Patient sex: M
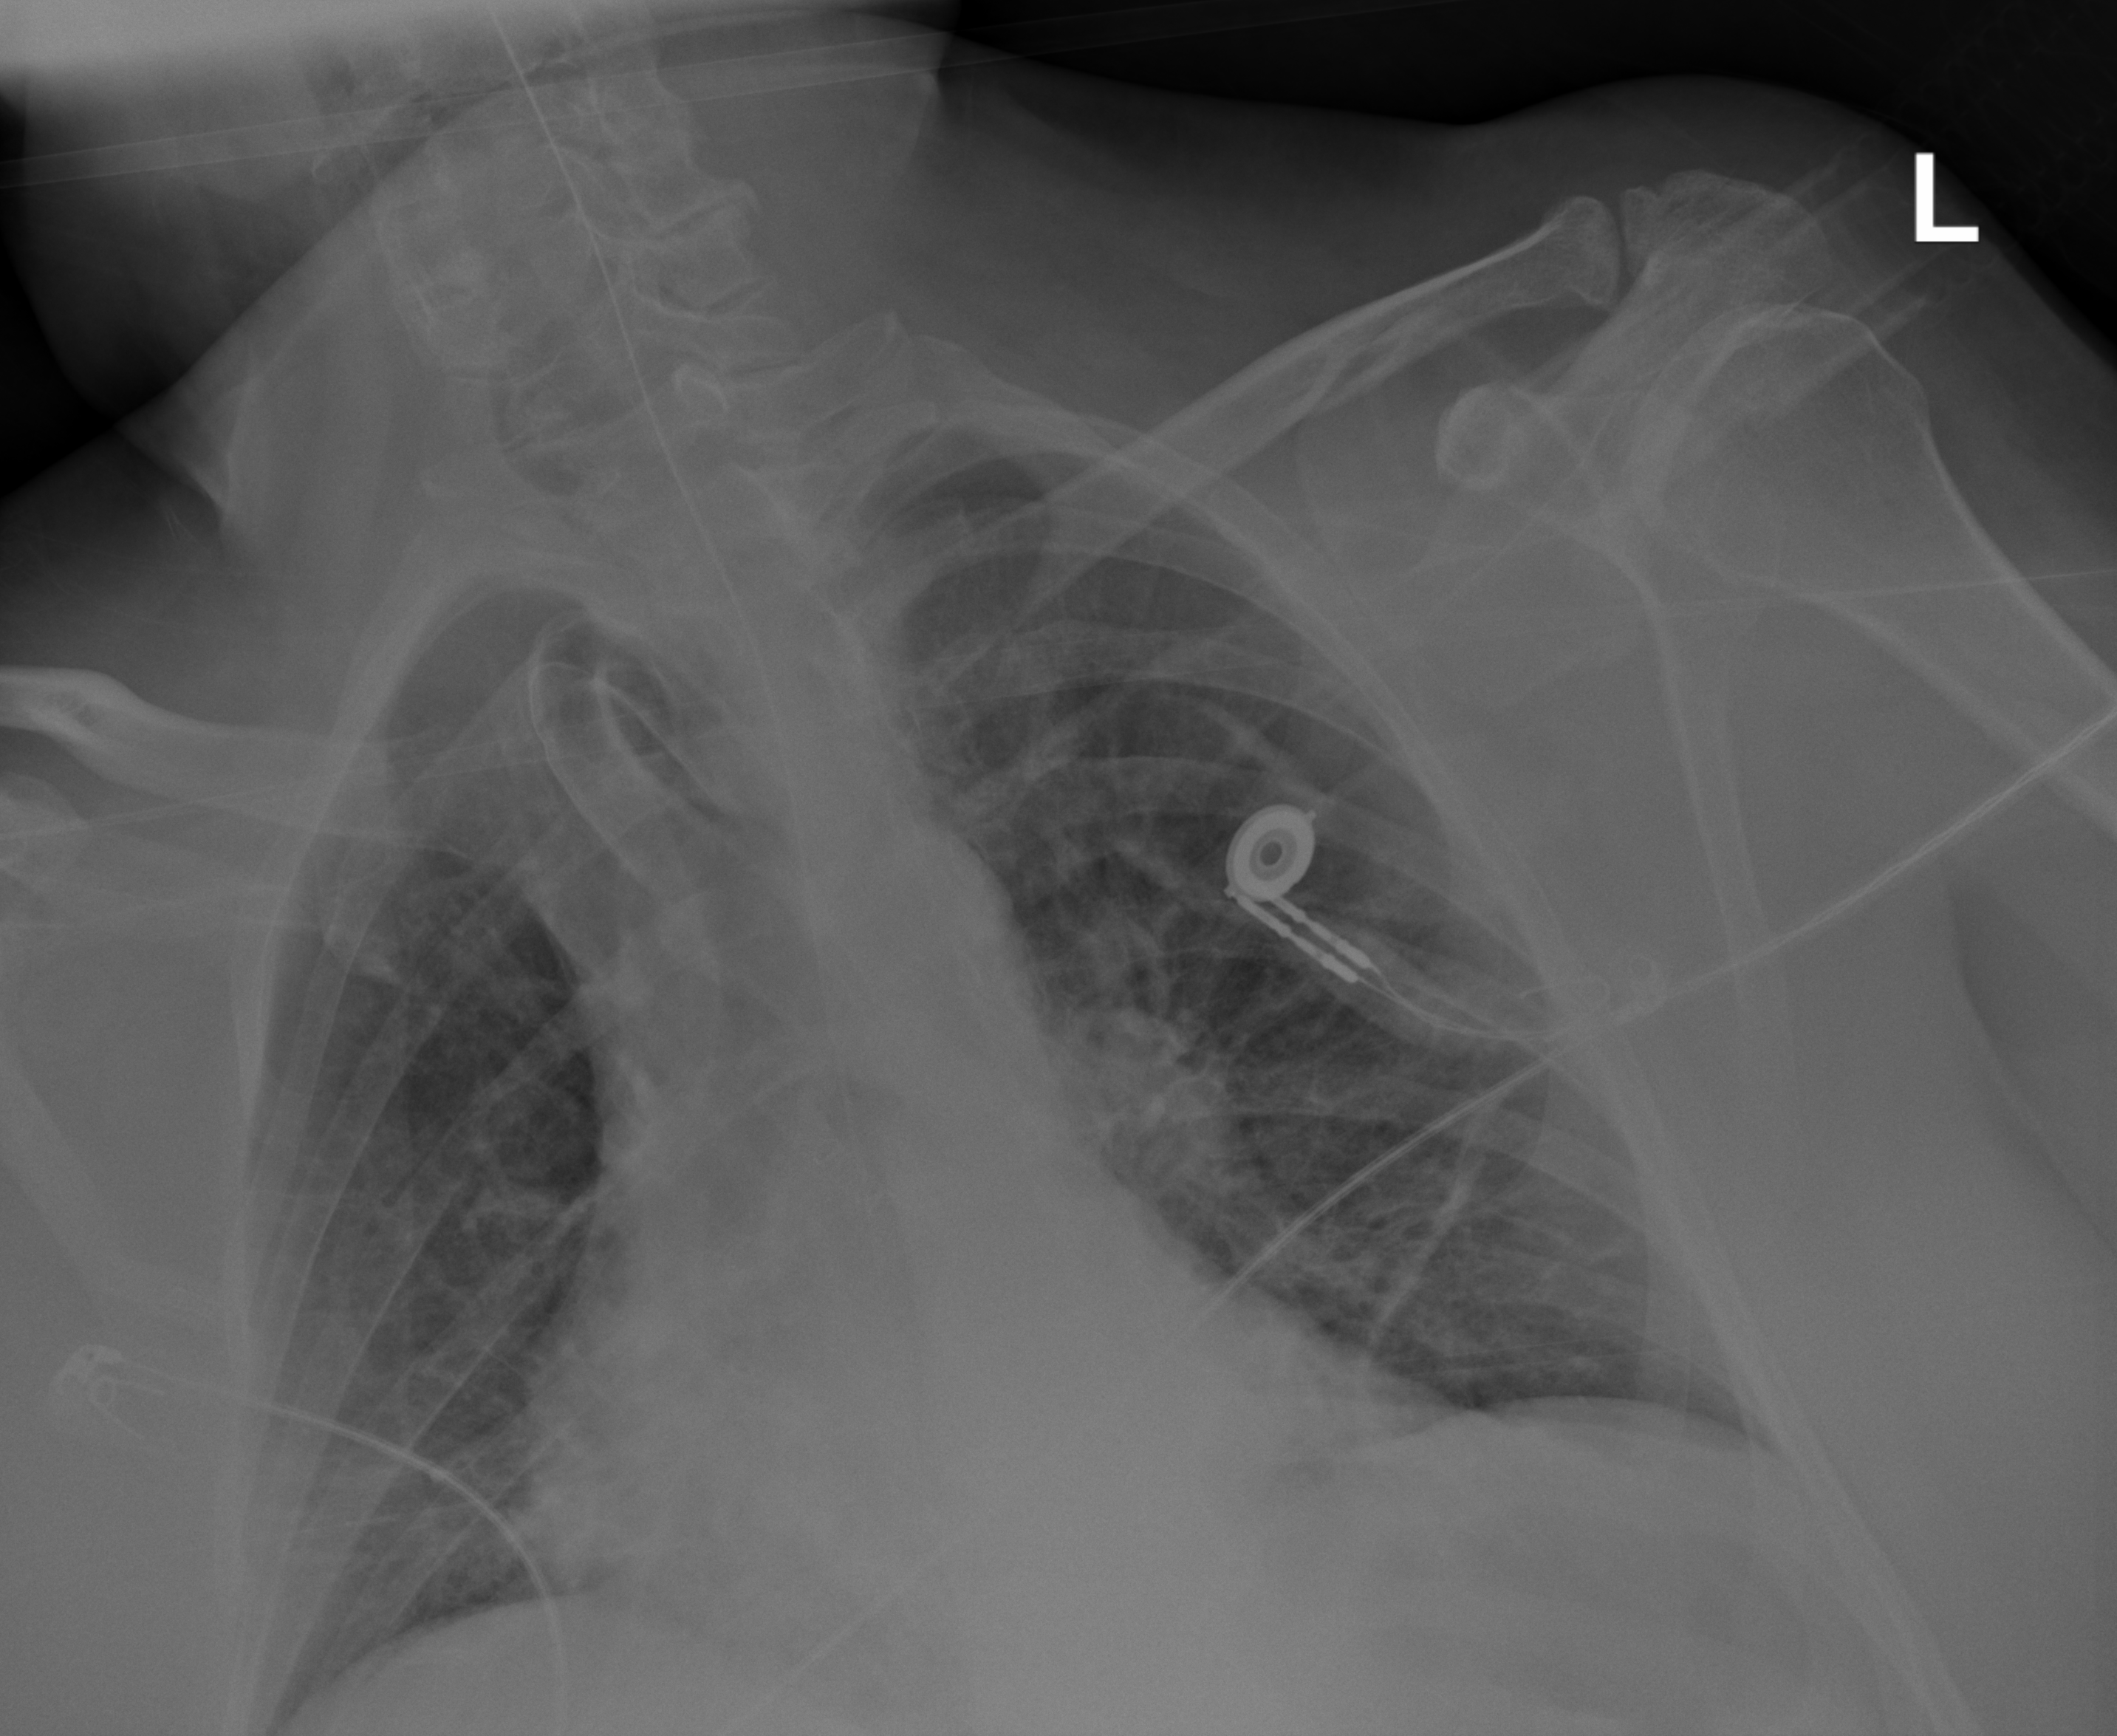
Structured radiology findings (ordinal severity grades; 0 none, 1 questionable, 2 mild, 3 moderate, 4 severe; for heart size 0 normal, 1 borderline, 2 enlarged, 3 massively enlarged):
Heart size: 0
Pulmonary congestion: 0
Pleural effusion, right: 0
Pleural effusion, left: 0
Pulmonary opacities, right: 2
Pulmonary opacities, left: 2
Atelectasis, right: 2
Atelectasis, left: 2